Field crop: maize
Growth stage: 2
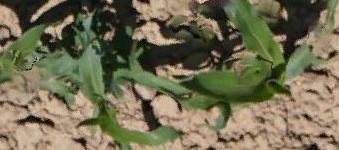
Species: maize